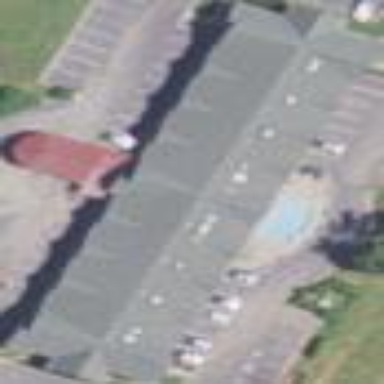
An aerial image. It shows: Hotel building.